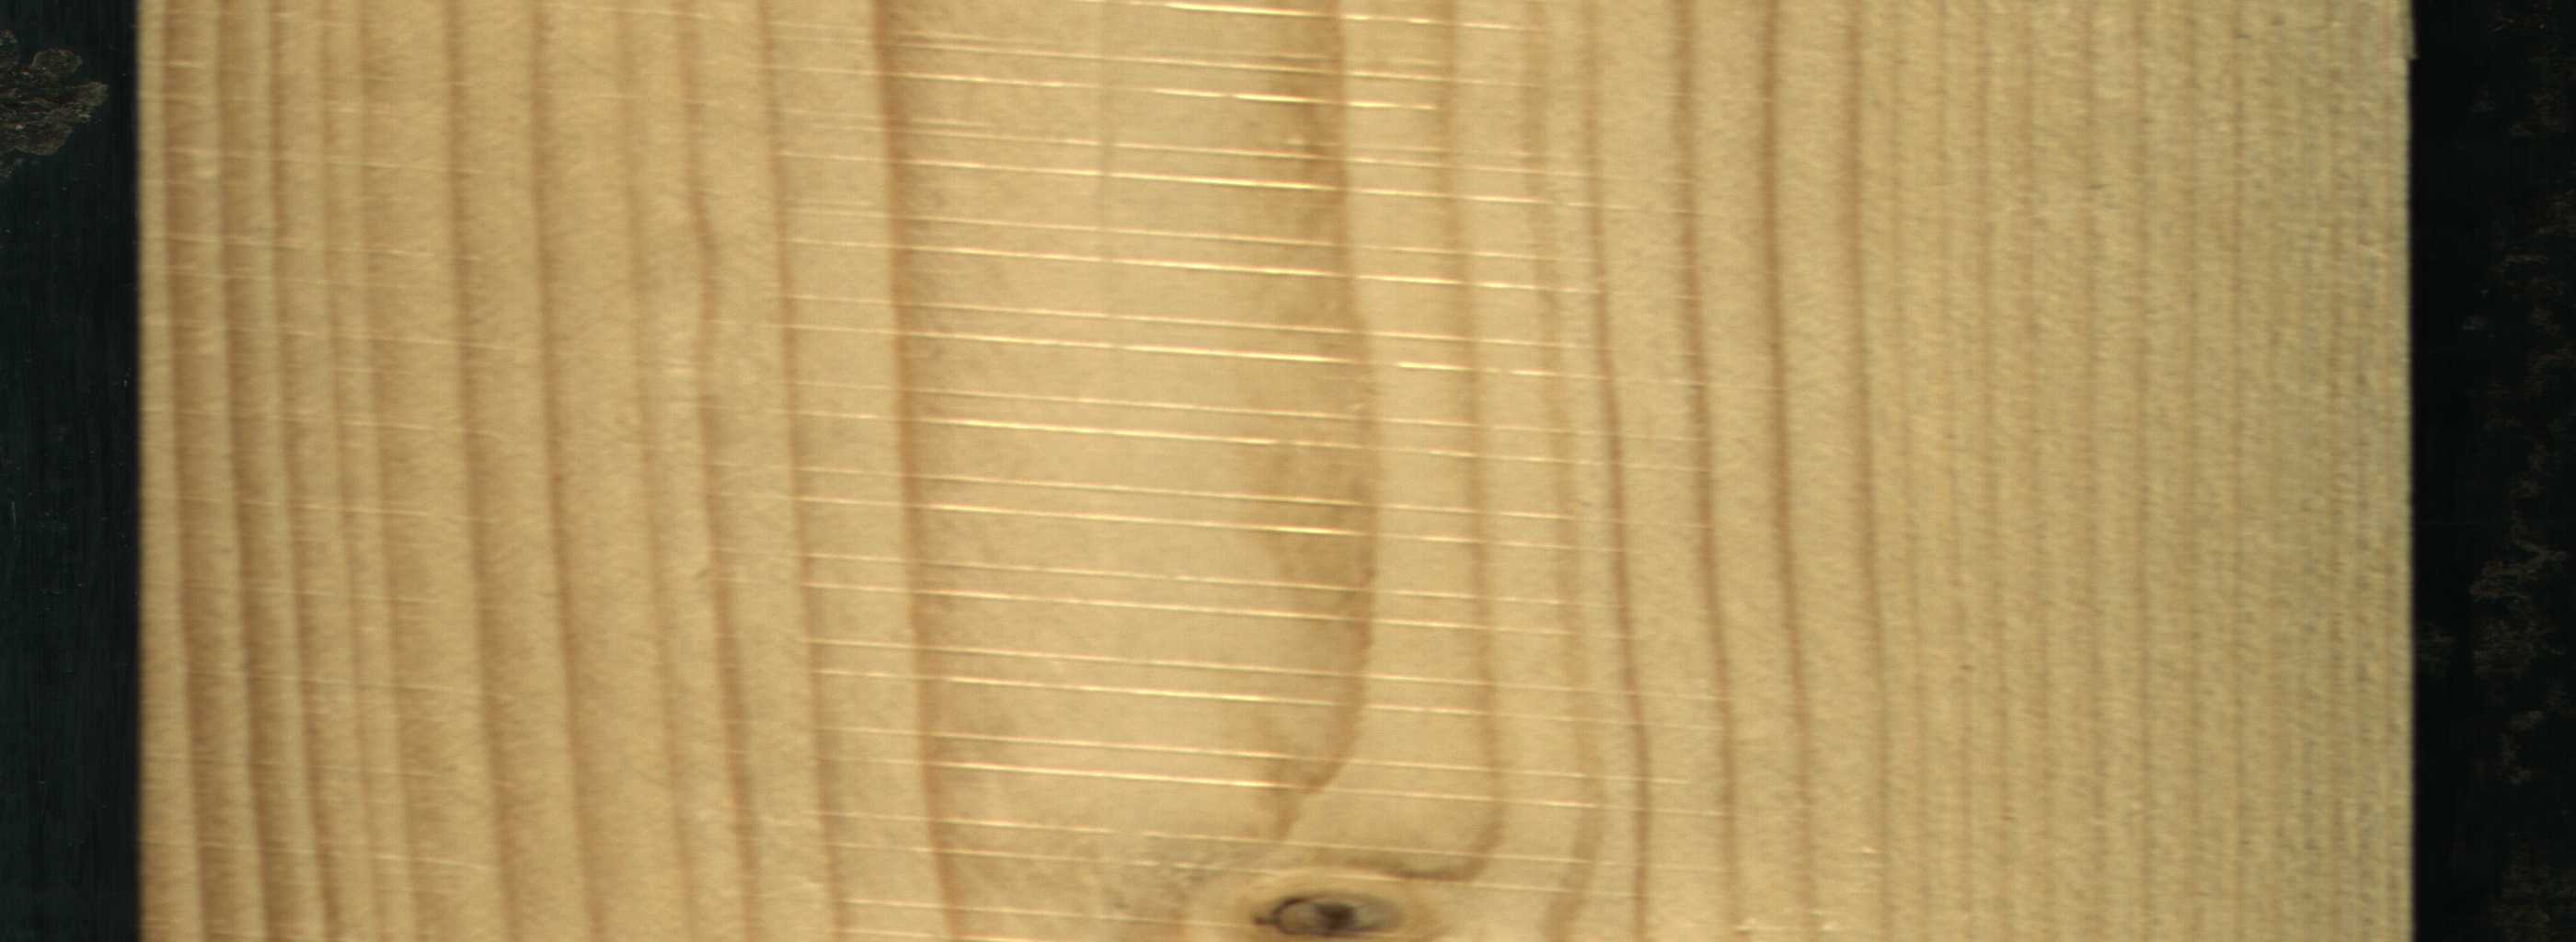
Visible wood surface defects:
Live_Knot